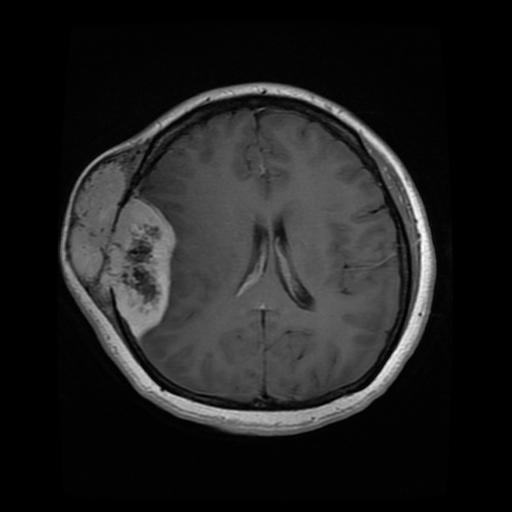
Label: meningioma